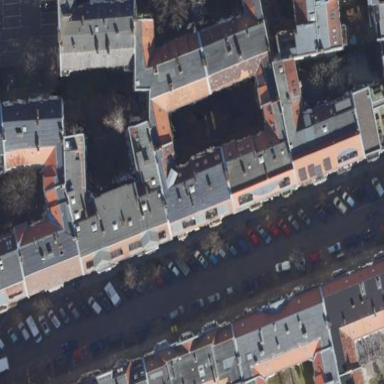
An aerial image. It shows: Parking lane for vehicles.